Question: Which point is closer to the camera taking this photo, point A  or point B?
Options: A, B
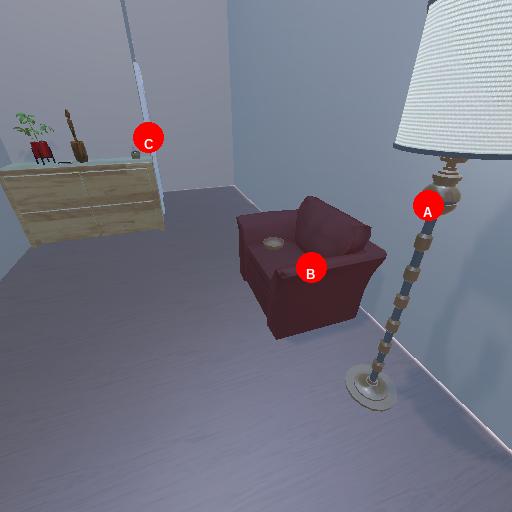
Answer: A